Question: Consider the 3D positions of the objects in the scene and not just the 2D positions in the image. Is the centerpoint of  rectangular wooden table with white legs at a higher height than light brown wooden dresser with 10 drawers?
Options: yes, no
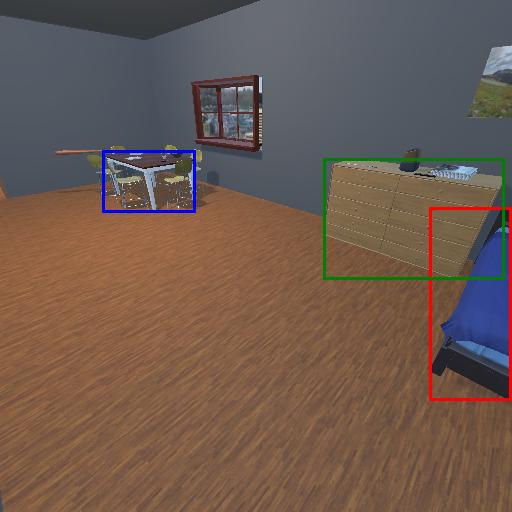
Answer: yes